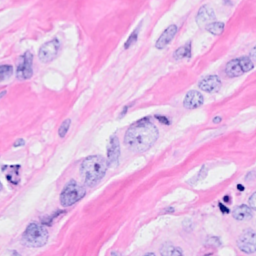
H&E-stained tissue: Breast